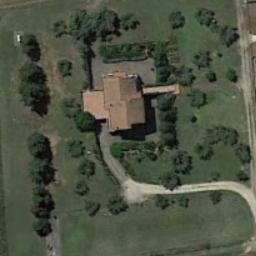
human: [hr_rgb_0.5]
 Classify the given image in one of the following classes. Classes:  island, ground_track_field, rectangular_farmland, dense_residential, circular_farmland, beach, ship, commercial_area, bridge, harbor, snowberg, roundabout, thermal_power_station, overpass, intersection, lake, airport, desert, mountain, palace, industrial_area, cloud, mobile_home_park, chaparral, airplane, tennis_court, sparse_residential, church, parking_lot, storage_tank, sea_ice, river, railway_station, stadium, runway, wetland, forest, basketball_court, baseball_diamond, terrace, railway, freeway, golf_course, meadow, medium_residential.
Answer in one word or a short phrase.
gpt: sparse_residential